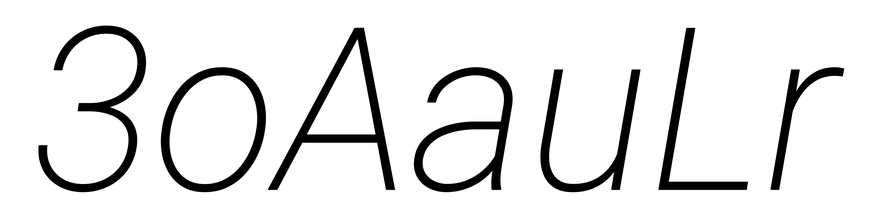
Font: Roboto-Italic_ExtraLight_Italic